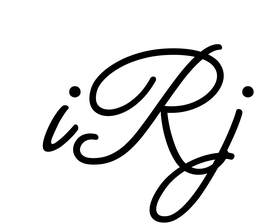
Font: MeowScript-Regular